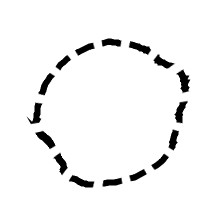
Shape: circle